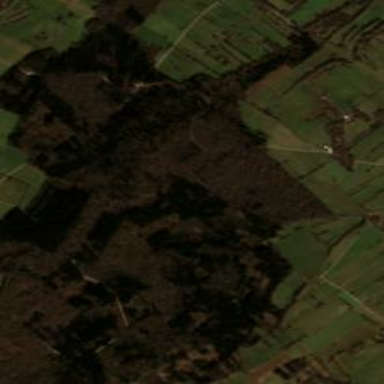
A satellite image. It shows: Forest with broadleaved trees.